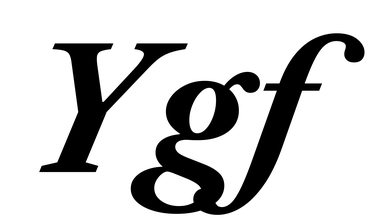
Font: LibreCaslonText-Italic_Bold_Italic